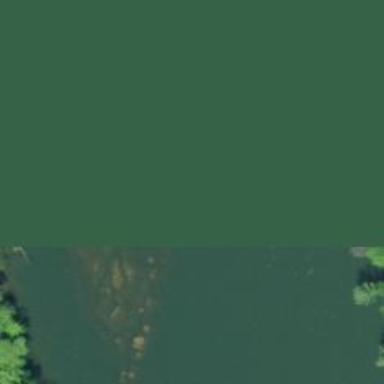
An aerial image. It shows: Beautiful river scene.